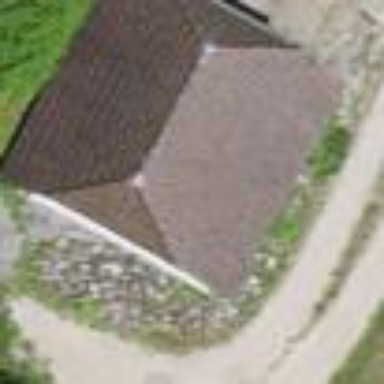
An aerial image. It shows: Garage building.